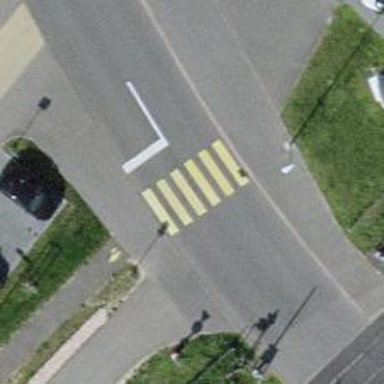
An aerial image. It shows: Marked road crossing.